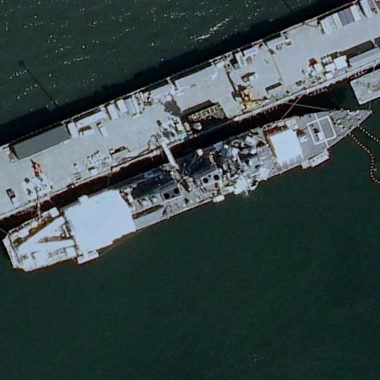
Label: destroyer